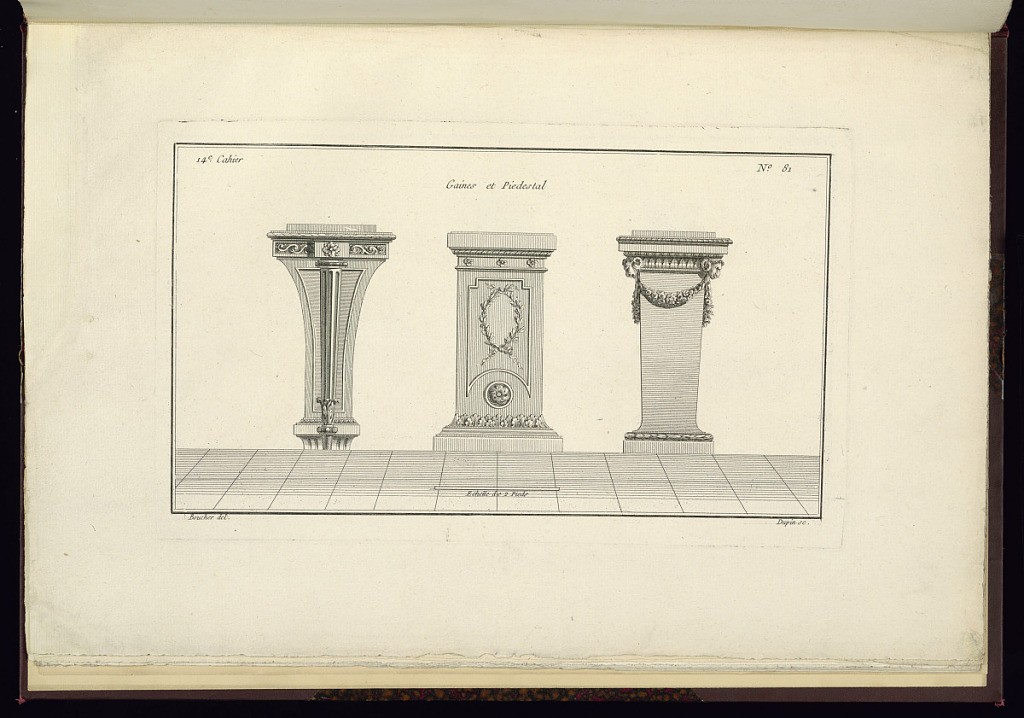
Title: Gaines et Piedestal
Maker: Juste-François Boucher, French, 1736 – 1782
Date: ca. 1775
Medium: Engraving on off white laid paper
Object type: Print
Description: Designs for three pedestals decorated with ornament motifs including bound leaf, wave pattern, rosettes, fluting, lamb tongue, acanthus leaves, mascarons, and rose garland. The plate is signed.